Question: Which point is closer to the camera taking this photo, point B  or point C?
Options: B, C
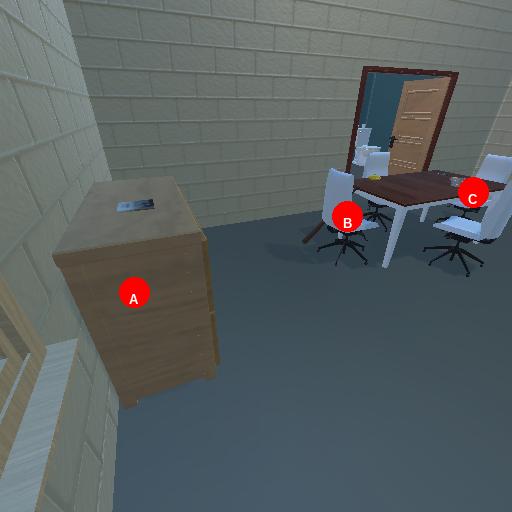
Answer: B